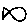
Label: fish